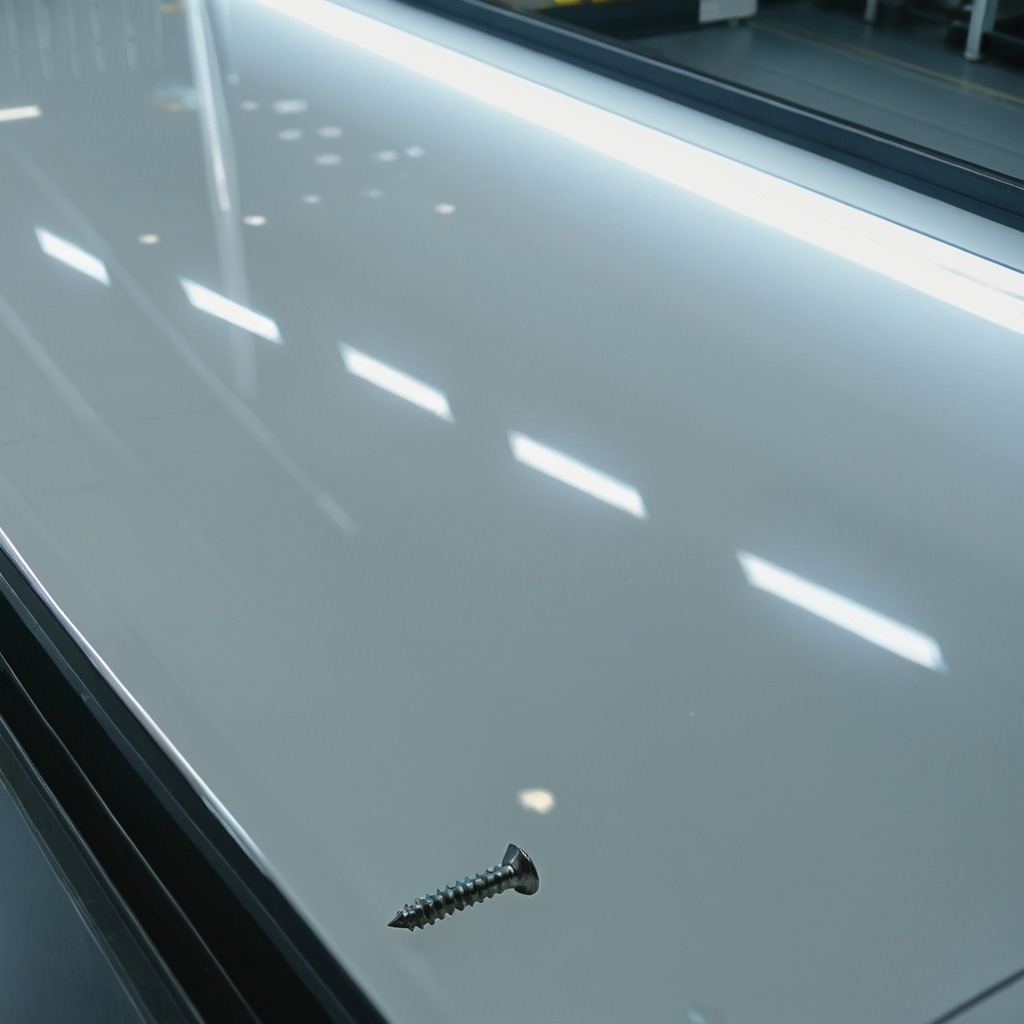
A metal screw is lying on the high-gloss table in a ship maintenance bay industrial lighting.